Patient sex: M
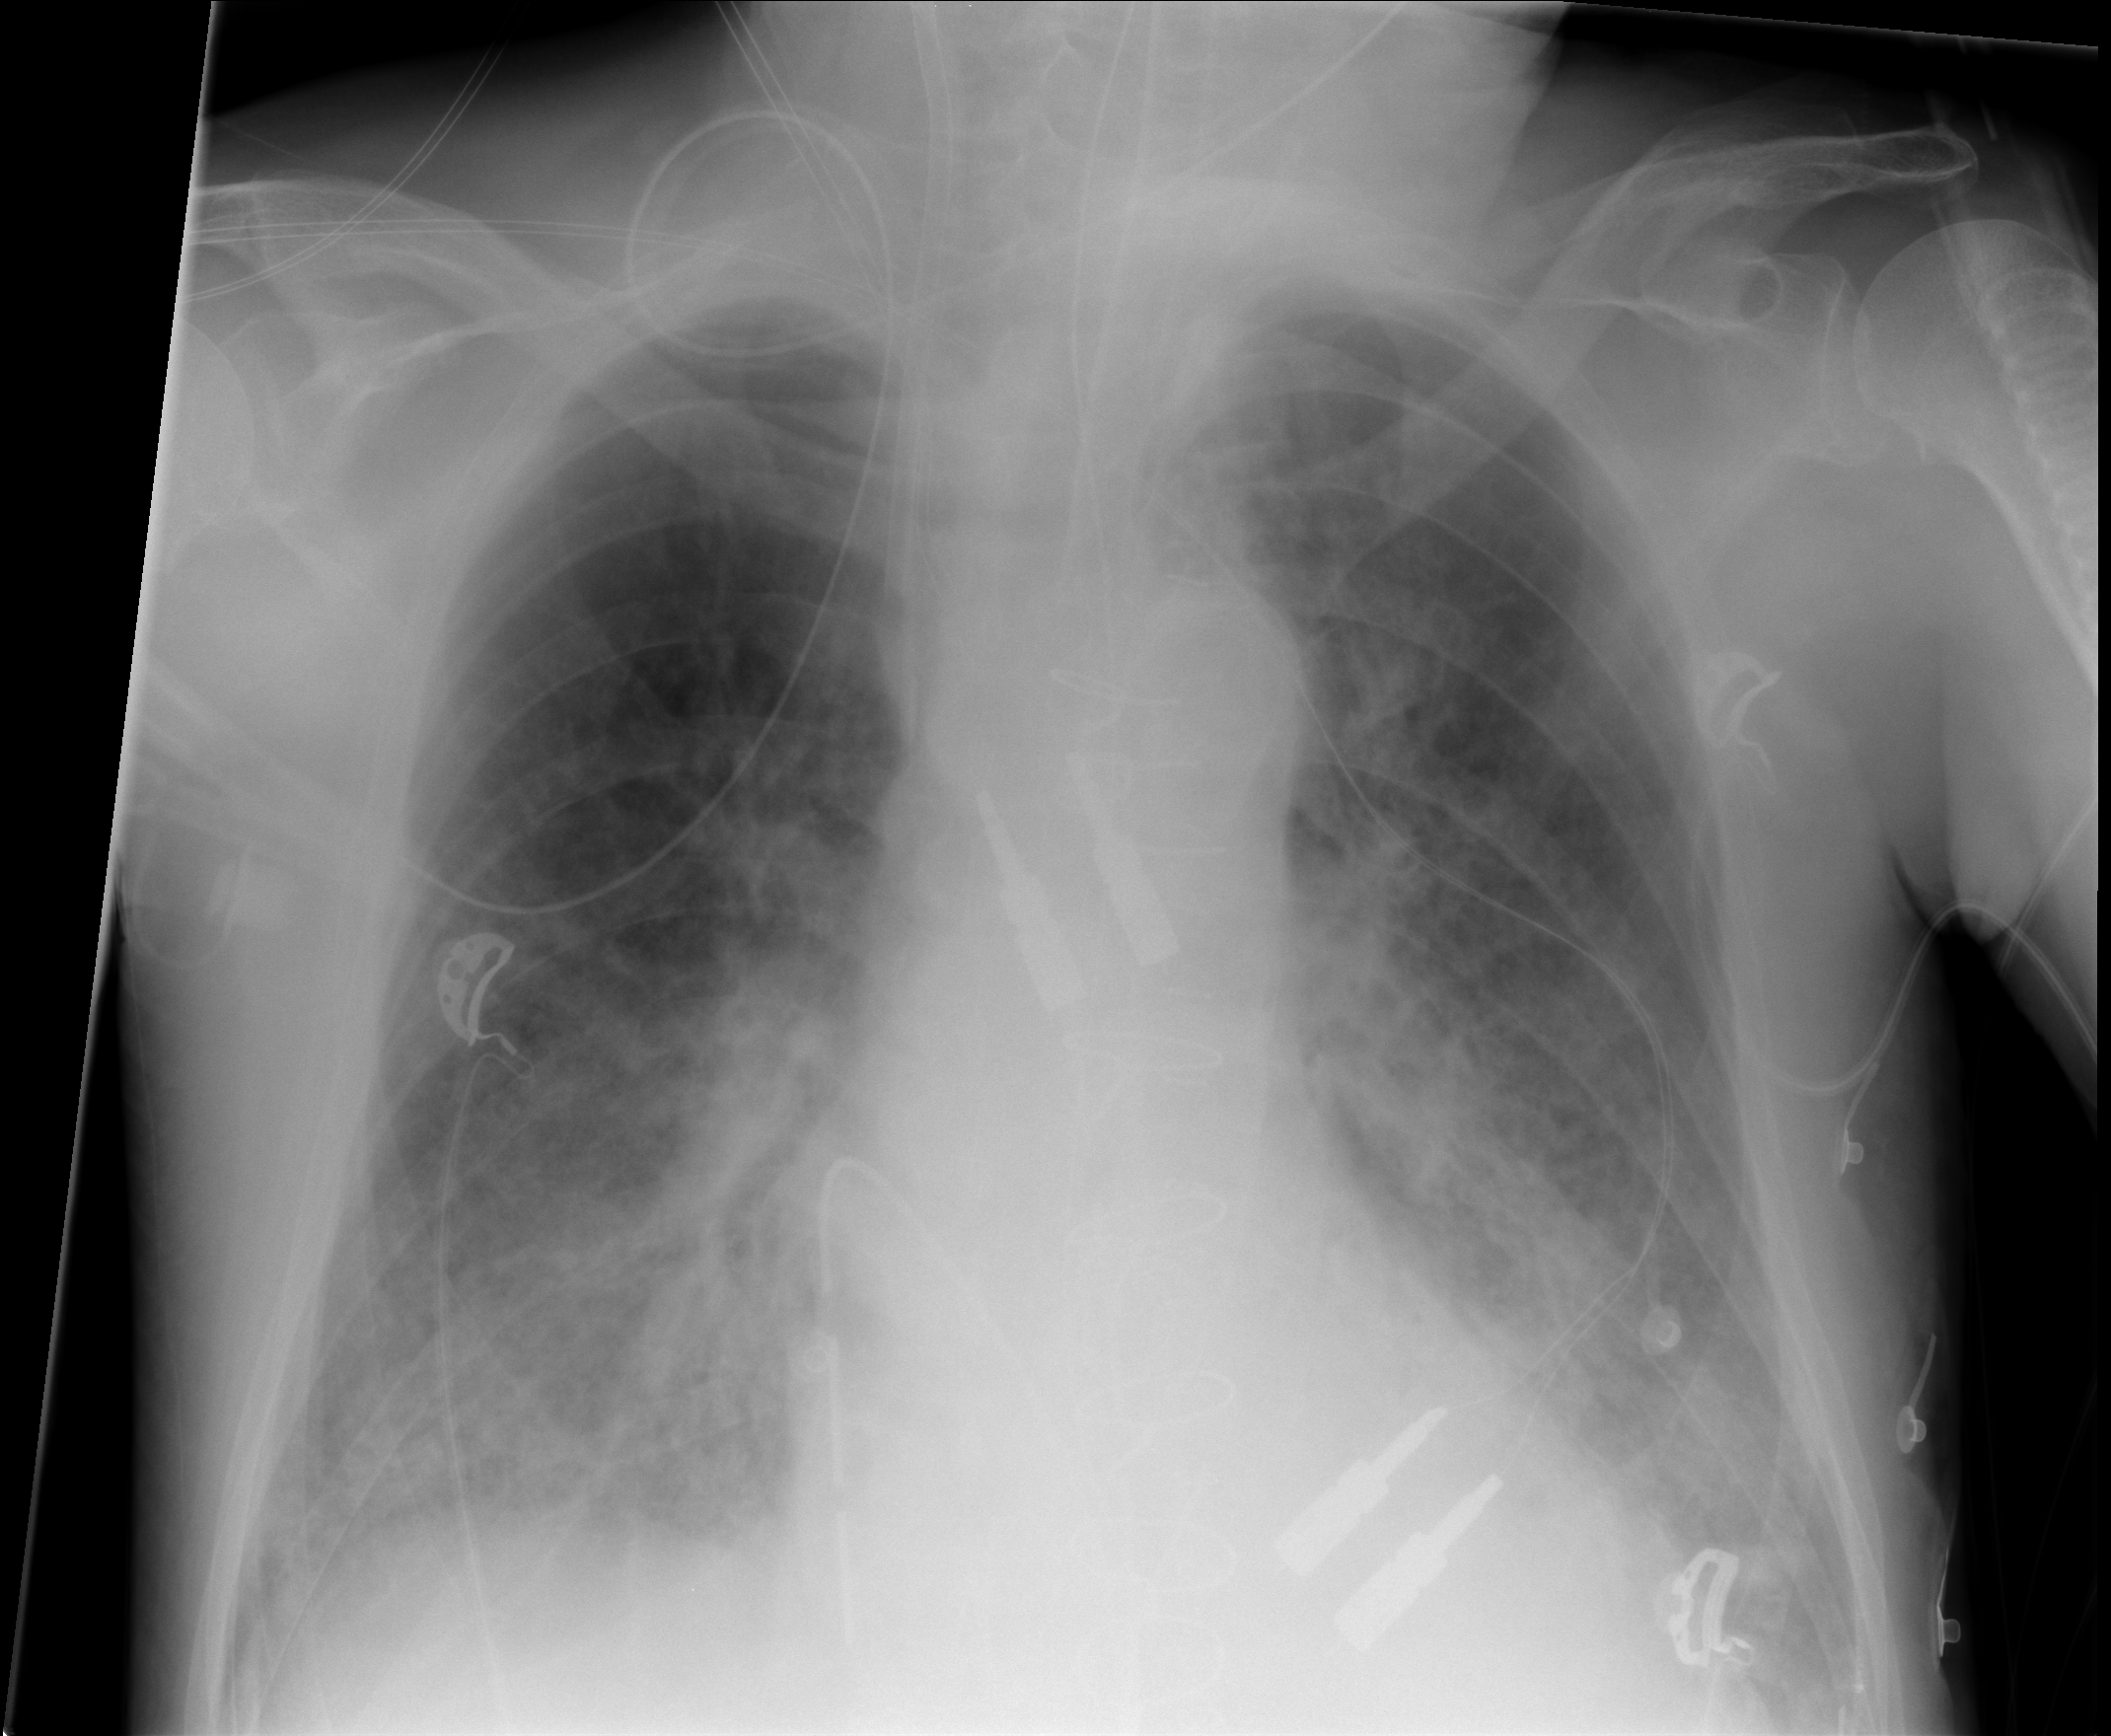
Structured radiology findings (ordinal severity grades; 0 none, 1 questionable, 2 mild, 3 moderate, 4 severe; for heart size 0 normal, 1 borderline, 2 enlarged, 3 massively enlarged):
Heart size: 0
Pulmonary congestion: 2
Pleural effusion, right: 2
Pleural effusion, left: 2
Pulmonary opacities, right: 2
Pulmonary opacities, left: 2
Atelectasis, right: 2
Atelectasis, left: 2